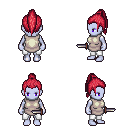
a pixel art fantasy rpg character, female body template, dark elf, purple skin, white tunic, white pants, ruby red long topknot hairstyle, dagger, four views (front, back, left, right), 2x2 character sprite sheet, small pixel art, hard edges, no anti-aliasing